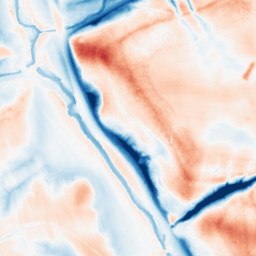
Category: trend_removal
Decomposition family: local_polynomial
Decomposition parameters: window_size: 51
degree: 2
Upsampling method: sinc_hamming
Upsampling parameters: scale: 2
kernel_size: 4
Upsampling scale: 2